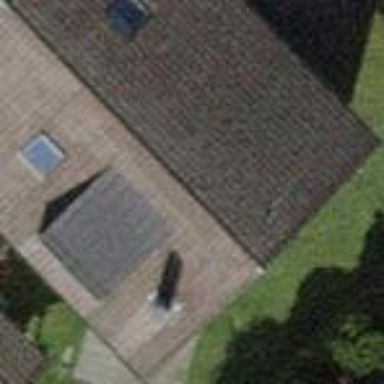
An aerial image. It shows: Semidetached house.